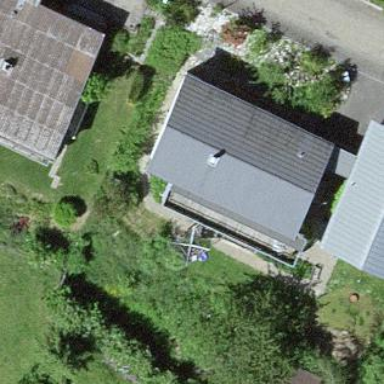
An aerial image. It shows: Simple house.